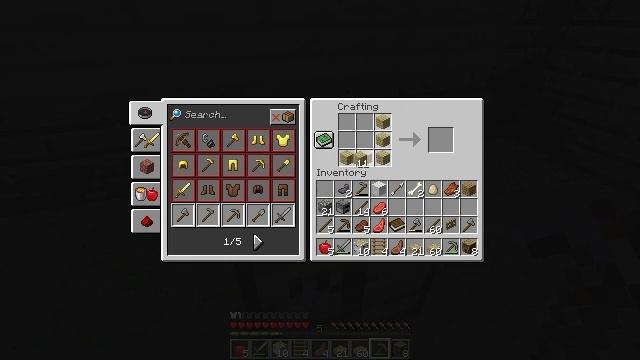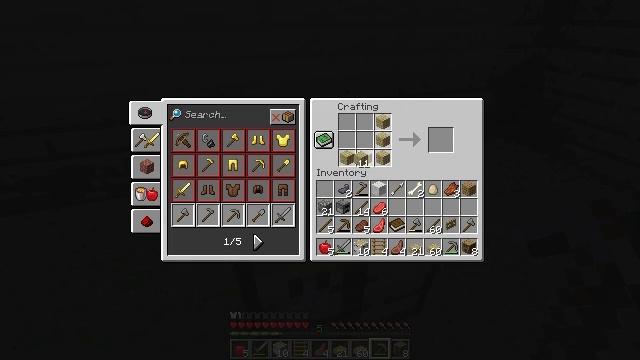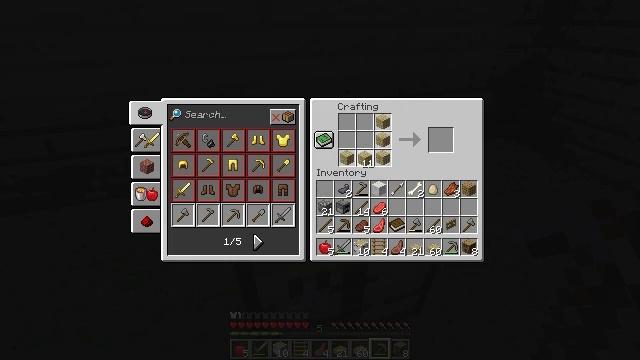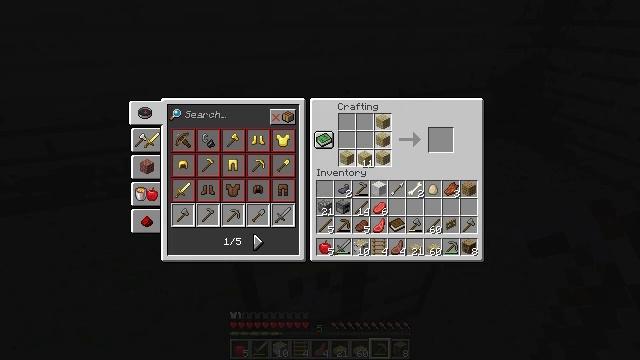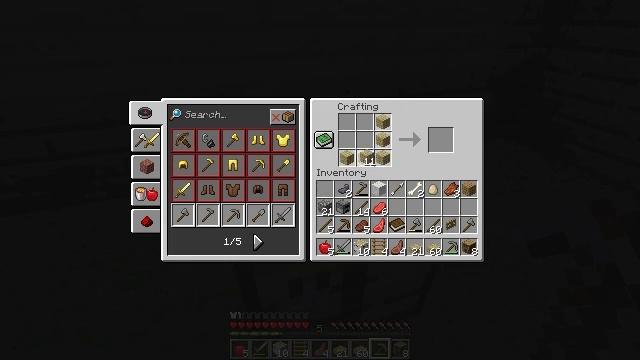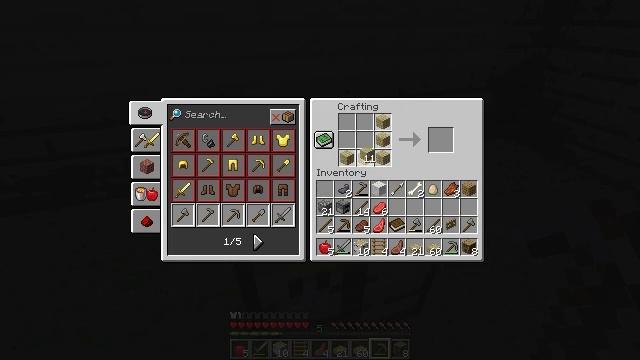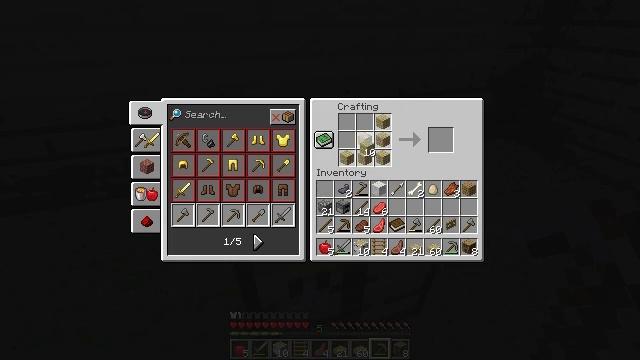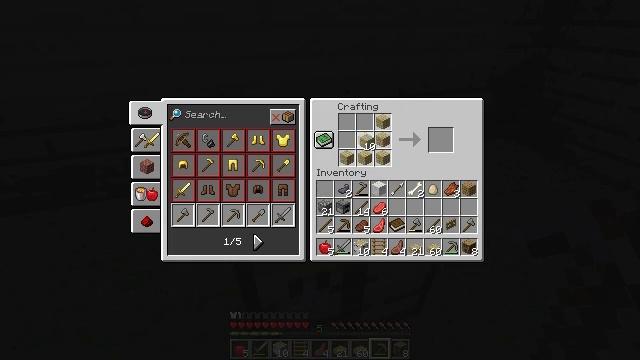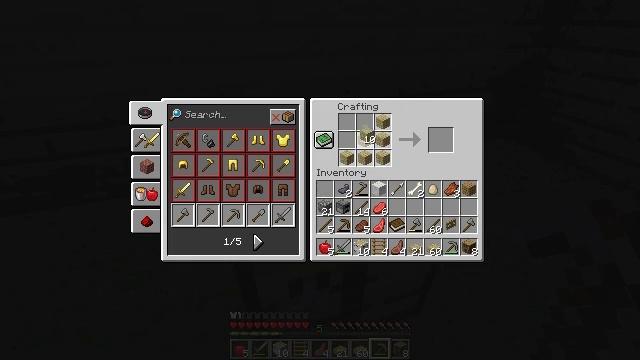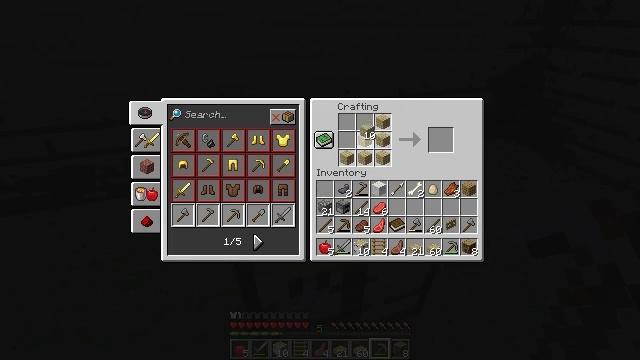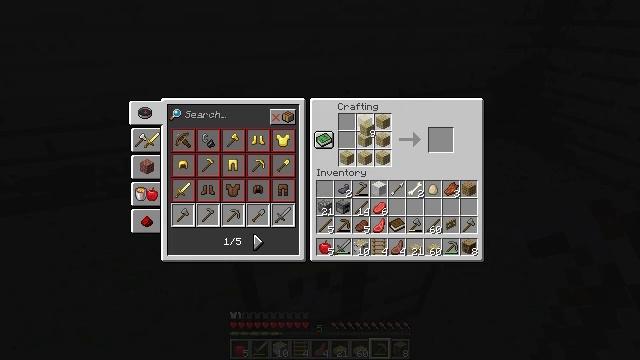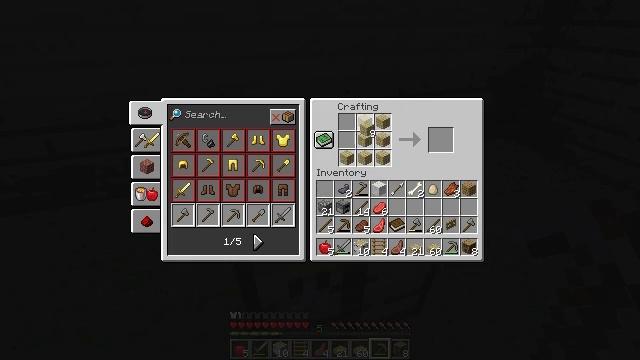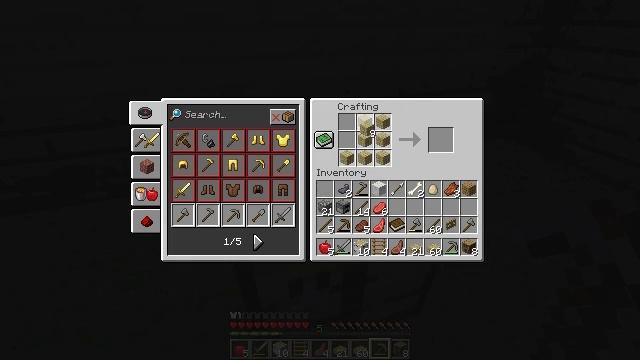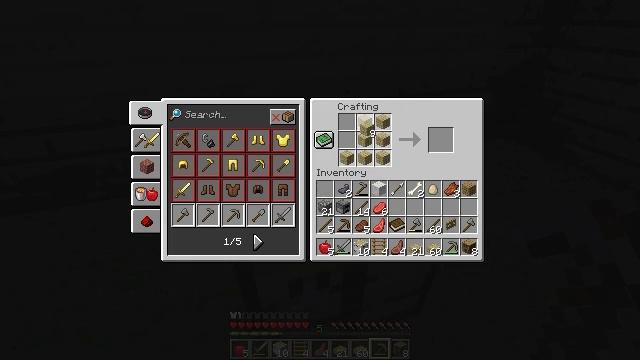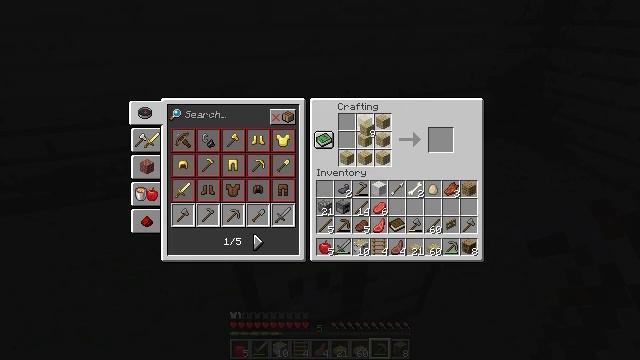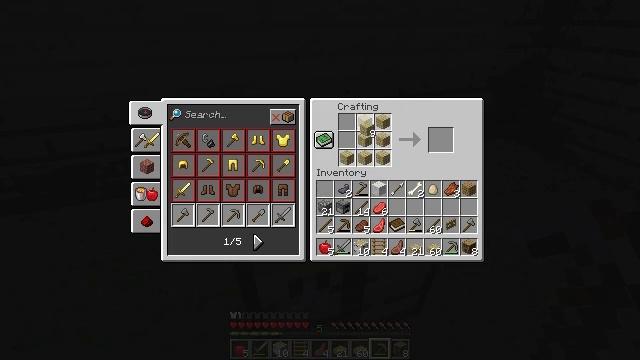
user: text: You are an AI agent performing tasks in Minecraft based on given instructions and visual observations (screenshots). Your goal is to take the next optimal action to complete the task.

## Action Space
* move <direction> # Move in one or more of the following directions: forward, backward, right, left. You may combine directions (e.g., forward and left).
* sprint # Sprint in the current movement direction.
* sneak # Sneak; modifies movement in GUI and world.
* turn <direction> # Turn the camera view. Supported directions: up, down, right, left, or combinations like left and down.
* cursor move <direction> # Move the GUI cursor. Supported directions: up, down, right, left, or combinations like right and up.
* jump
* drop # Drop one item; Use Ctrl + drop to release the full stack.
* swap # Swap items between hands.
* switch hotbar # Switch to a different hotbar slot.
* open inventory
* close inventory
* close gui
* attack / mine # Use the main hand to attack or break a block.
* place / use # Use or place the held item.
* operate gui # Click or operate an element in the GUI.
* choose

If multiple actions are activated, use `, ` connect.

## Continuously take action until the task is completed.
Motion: motion action
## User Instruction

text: Create a birch door with birch planks.
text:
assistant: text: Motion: choose
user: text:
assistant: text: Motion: choose
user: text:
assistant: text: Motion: choose
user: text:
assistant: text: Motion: choose
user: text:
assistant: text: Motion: choose
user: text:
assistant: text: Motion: choose
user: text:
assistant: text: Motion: choose
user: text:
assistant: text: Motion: cursor move up, choose
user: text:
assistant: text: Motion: choose
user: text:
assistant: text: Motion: choose
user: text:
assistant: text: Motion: choose
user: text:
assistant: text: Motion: choose
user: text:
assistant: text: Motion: choose
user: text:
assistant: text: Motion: choose
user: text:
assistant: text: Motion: choose
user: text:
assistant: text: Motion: choose
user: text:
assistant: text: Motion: choose
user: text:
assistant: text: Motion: choose
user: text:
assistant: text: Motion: choose
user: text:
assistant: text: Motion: choose
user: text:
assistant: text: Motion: no_op
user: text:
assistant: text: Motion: cursor move left and down
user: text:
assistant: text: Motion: cursor move left and down
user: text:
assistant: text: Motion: no_op
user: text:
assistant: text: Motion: no_op
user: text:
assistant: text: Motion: no_op
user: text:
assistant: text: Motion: no_op
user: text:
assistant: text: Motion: no_op
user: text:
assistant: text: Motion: no_op
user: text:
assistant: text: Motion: no_op